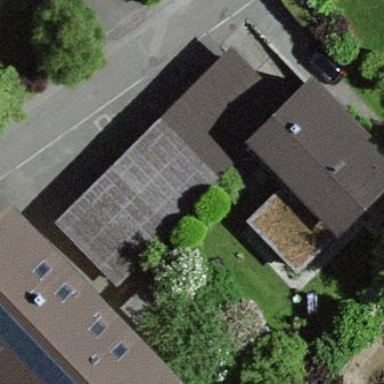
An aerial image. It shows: Group of garages.